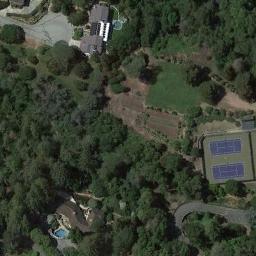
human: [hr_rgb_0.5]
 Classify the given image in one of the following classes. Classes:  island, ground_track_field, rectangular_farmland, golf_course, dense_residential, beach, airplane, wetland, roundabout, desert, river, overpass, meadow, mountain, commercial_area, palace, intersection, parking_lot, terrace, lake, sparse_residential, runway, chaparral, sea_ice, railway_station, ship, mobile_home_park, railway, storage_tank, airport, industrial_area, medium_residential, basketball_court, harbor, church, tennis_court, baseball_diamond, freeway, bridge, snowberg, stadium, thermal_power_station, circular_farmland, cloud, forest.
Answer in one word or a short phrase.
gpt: tennis_court